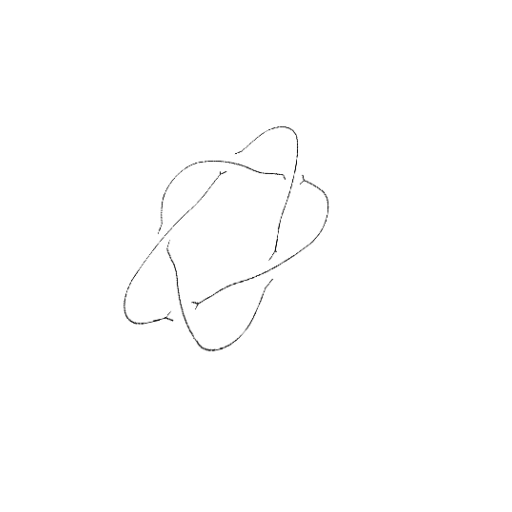
Crossing number: 5